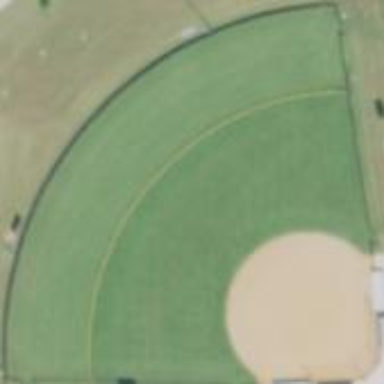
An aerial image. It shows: Softball pitch for leisure sports.